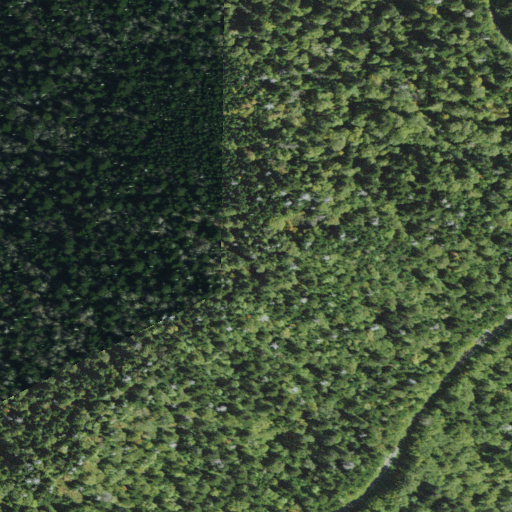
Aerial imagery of mountain in North Carolina named Mount Collins containing evergreen forest, mixed forest, open development, and medium intensity development